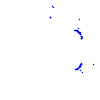
Particle: kaon